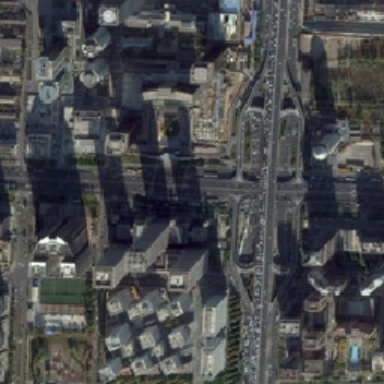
There is an amusement park next to the business district where there are tall buildings and an intersection on the other side .